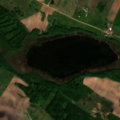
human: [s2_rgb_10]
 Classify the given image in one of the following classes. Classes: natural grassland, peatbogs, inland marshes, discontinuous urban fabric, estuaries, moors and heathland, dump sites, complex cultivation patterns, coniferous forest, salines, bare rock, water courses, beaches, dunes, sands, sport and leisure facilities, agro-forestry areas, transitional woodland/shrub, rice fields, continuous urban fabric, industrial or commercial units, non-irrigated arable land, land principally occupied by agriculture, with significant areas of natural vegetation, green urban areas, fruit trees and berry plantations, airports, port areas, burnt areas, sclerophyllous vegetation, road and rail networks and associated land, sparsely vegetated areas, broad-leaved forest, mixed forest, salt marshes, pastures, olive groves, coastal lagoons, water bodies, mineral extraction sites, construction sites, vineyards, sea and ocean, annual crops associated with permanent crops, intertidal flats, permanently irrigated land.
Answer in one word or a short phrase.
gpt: non-irrigated arable land, complex cultivation patterns, land principally occupied by agriculture, with significant areas of natural vegetation, broad-leaved forest, mixed forest, transitional woodland/shrub, water bodies